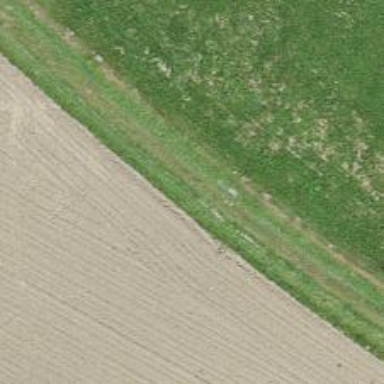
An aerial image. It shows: Track with grass surface categorized as grade4 tracktype.